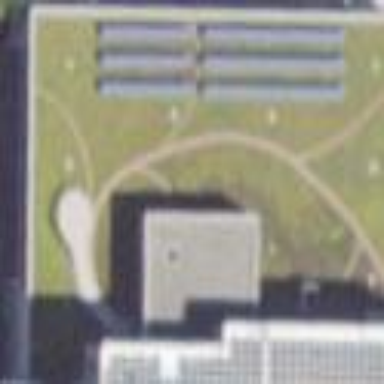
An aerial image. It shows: The building has flat roof covered with grass.